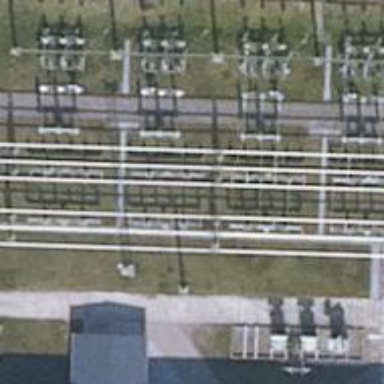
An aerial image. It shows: Busbar power line.